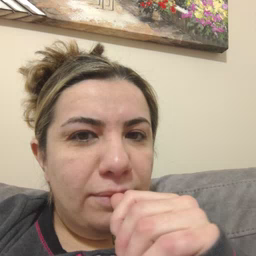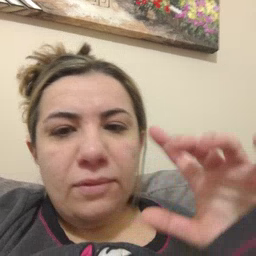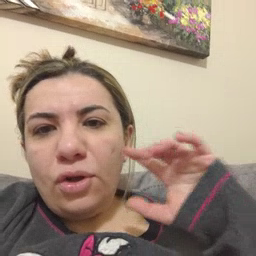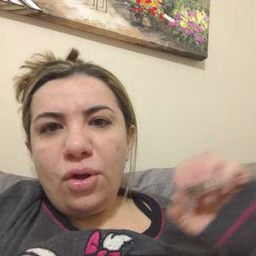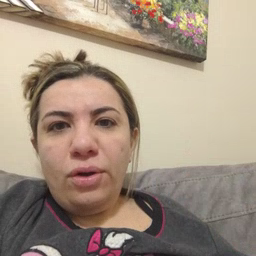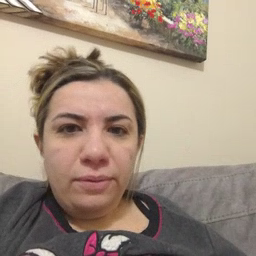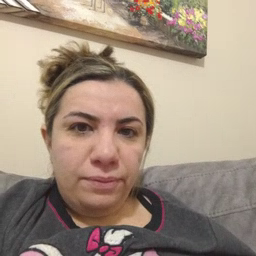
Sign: loud